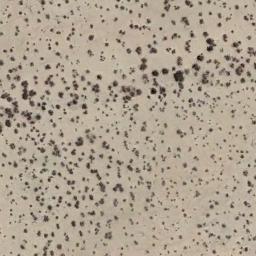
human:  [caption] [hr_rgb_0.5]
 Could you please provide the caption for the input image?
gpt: The chaparral is consist of sparse bushes on the desert .

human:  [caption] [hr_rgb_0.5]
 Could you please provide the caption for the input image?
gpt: A lot of dense small chaparrals grow in the desert .

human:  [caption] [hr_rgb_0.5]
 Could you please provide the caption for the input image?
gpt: There are several trees and some weeds in this desert .

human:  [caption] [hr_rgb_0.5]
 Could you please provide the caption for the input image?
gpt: Chaparral is small and sparsely distributed on the sand .

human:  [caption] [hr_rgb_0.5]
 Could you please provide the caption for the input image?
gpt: The plants in the chaparral are not evenly distributed .